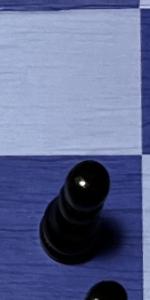
Label: Pawn_Black